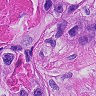
Metastatic tissue present: yes